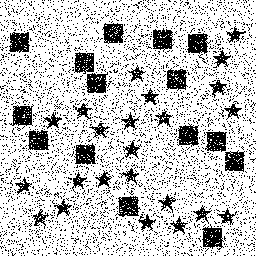
Squares: 15
Triangles: 0
Stars: 23
Total shapes: 38